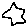
Label: star